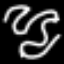
Label: squiggle